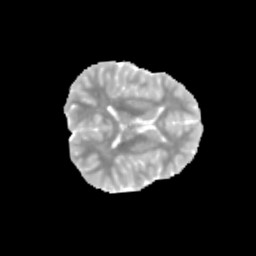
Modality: MD
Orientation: axial
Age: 10
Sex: female
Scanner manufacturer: siemens
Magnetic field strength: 3 T
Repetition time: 3.8 s
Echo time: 0.07 s